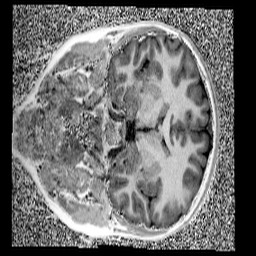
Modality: UNIT1
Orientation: coronal
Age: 11
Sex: female
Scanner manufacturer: siemens
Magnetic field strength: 3 T
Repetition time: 4 s
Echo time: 0.00299 s